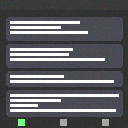
Screen state: on